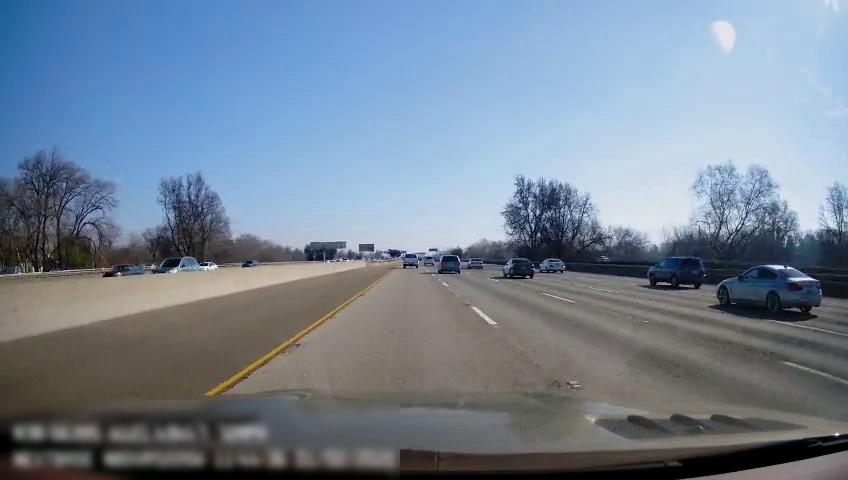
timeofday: Day
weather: Sunny
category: Vehicles | Car
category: Vehicles | Car
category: Vehicles | SUV
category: Vehicles | Car
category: Drivable Space
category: Vehicles | SUV
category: Vehicles | Car
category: Vehicles | Truck
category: Vehicles | Car
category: Vehicles | Car
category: Vehicles | Car
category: Vehicles | Van
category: Vehicles | Car
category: Vehicles | SUV
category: Lanes | Current Lane
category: Lanes | Current Lane
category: Lanes | Alternate Lane
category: Lanes | Alternate Lane
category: Lanes | Alternate Lane
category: Traffic | Signs
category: Traffic | Signs
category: Traffic | Signs